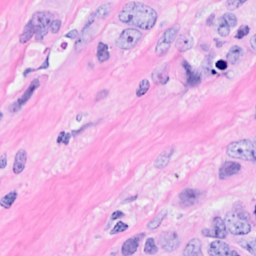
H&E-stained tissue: Breast